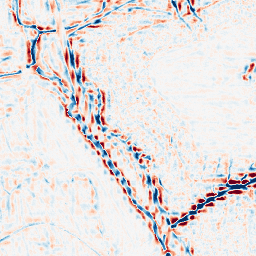
Category: wavelet
Decomposition family: wavelet_reverse_biorthogonal
Decomposition parameters: wavelet: rbio1.3
level: 3
Upsampling method: bicubic
Upsampling parameters: scale: 8
Upsampling scale: 8